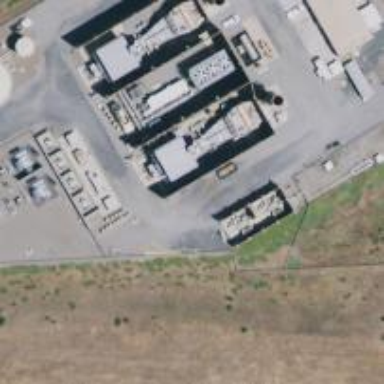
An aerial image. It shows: Gas turbine generator.